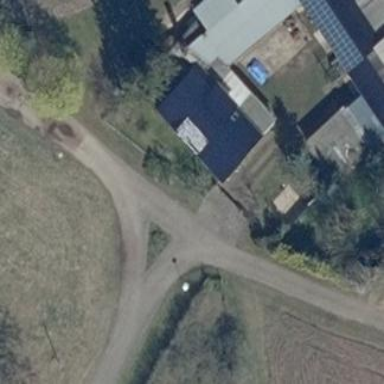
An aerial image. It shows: Simple and straightforward house.